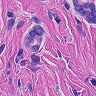
Metastatic tissue present: yes